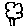
Label: tree